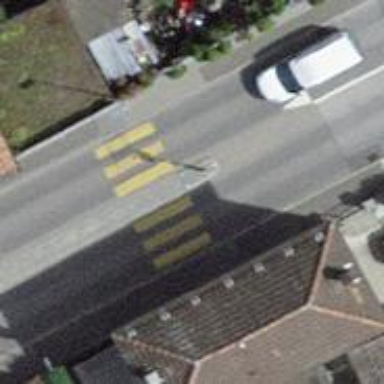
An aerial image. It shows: Uncontrolled zebra crossing with central island. The crossing is marked with zebra stripes.